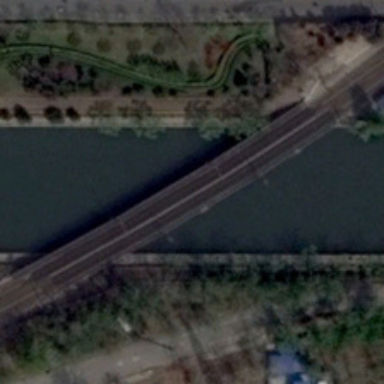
Many green trees are in two sides of a river with a bridge on it .